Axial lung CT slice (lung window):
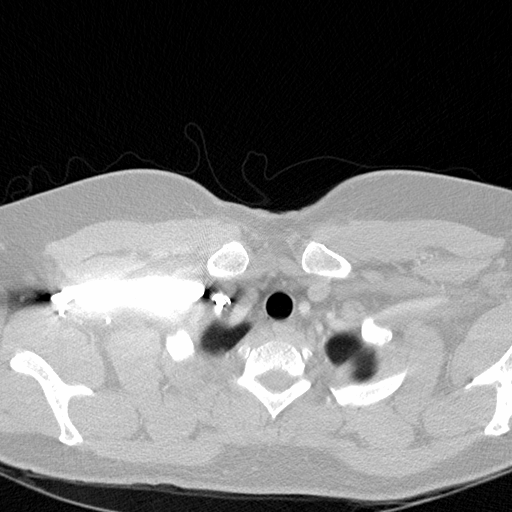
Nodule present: no